Question: My client wants search input which will look something like this:

The "Search..." is input text and loupe is submit button (that isn't problem to create). I was looking for some tutorial but I didn't found anything. Is possibility to create input which will look like this? If yes, can you explain me to how to create it or just refer me to some tutorial? Really thanks advance.
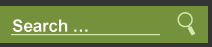
Answer: i created a cssdeck: <URL>
HTML:
'''
<form>
<input type="text" name="search" placeholder="Search..." />
<button type="submit">[search icon]</button>
</form>
'''
CSS:
'''
::-webkit-input-placeholder {
color: #fff;
}
:-moz-placeholder { /* Firefox 18- */
color: #fff;
}
::-moz-placeholder { /* Firefox 19+ */
color: #fff;
}
:-ms-input-placeholder {
color: #fff;
}
form {
margin: 50px;
padding: 5px;
background: green;
display: inline-block;
}
form input {
border: none;
background: transparent;
border-bottom: 1px solid #fff;
outline: none;
}
form button {
background: transparent;
border: 0;
color: #fff;
}
'''
TJL